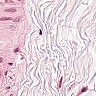
Metastatic tissue present: no